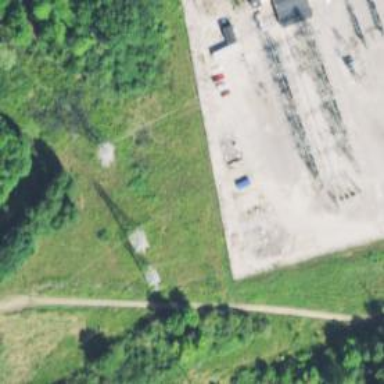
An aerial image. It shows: Lattice structure tower.